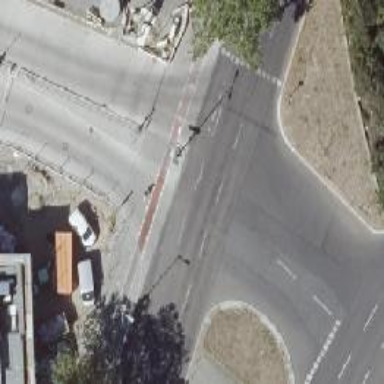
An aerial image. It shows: Secondary road with asphalt surface and cycle track on the right.